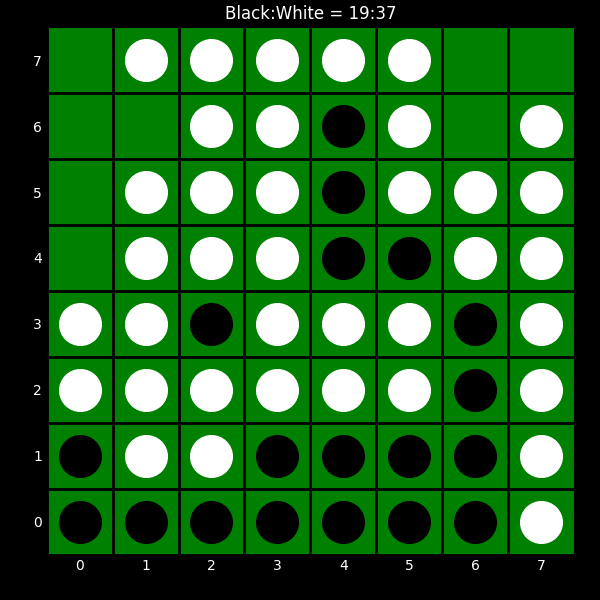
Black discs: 19
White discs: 37